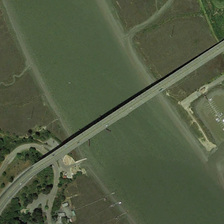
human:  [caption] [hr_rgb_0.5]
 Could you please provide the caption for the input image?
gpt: a bridge is over a green river with a parking lot and some green trees near it .

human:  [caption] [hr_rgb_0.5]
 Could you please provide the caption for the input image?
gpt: a bridge is over a green river with a parking lot and some green trees near it .

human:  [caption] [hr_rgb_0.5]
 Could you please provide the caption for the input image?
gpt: a bridge is over a green river with a parking lot and some green trees near it .

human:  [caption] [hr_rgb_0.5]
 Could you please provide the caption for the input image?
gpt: a bridge is over a green river with a parking lot and some green trees near it .

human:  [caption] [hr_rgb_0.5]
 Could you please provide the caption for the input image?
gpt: a bridge is over a green river with a parking lot and some green trees near it .